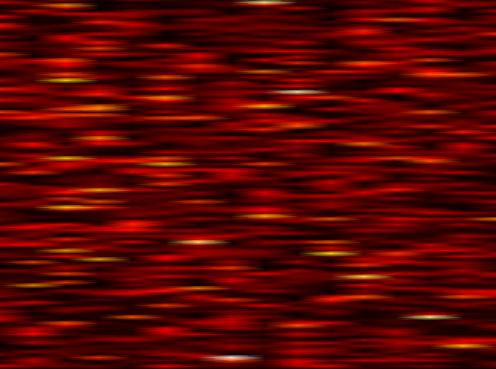
Label: FBMC